Interaction volume radius: 5 \u00c5
Interaction volume height: 10 \u00c5
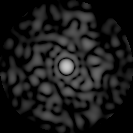
Disorder parameter: 0.7643